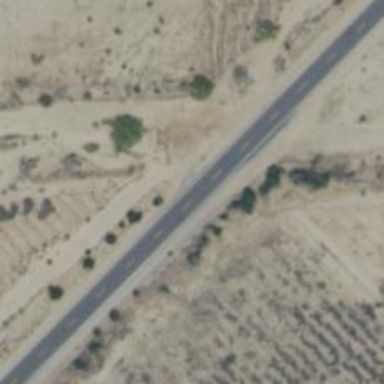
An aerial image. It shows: Primary road with asphalt surface.